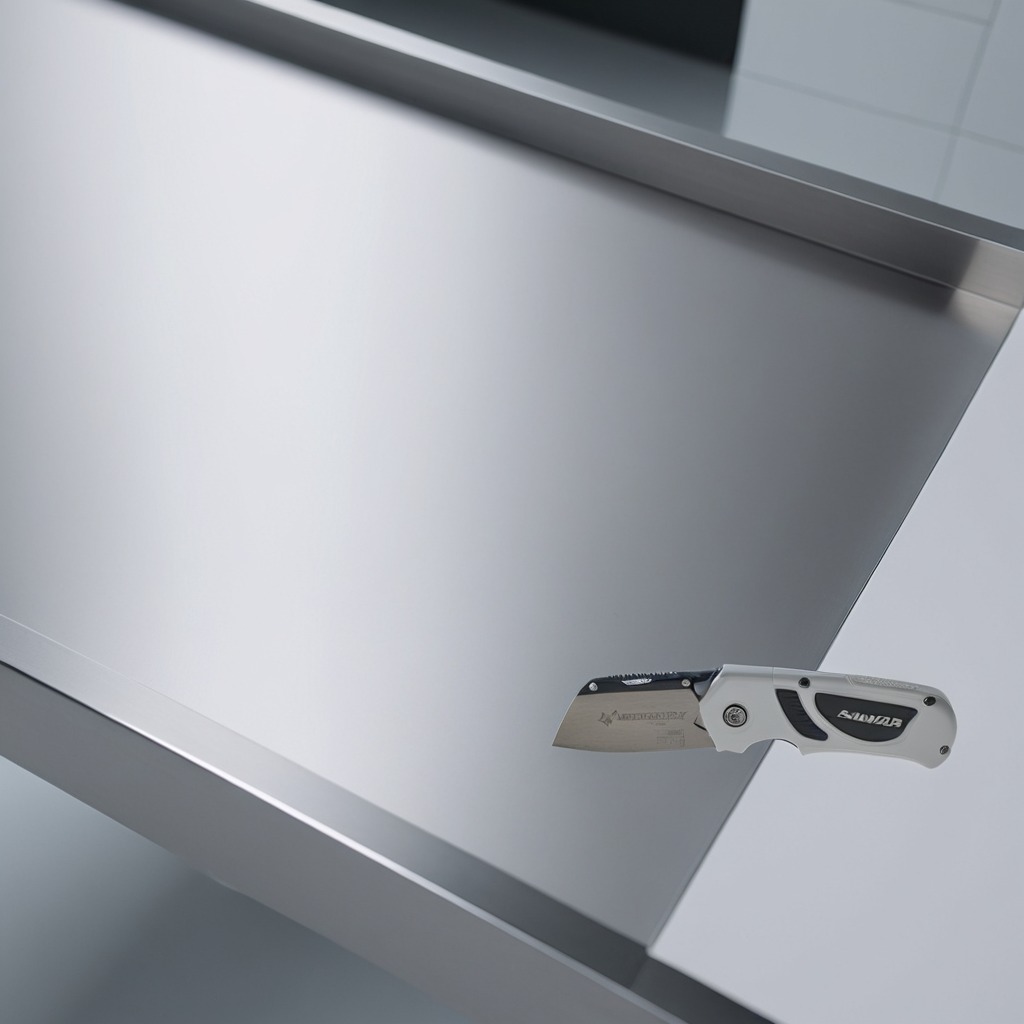
A utility knife is lying on the stainless steel table.